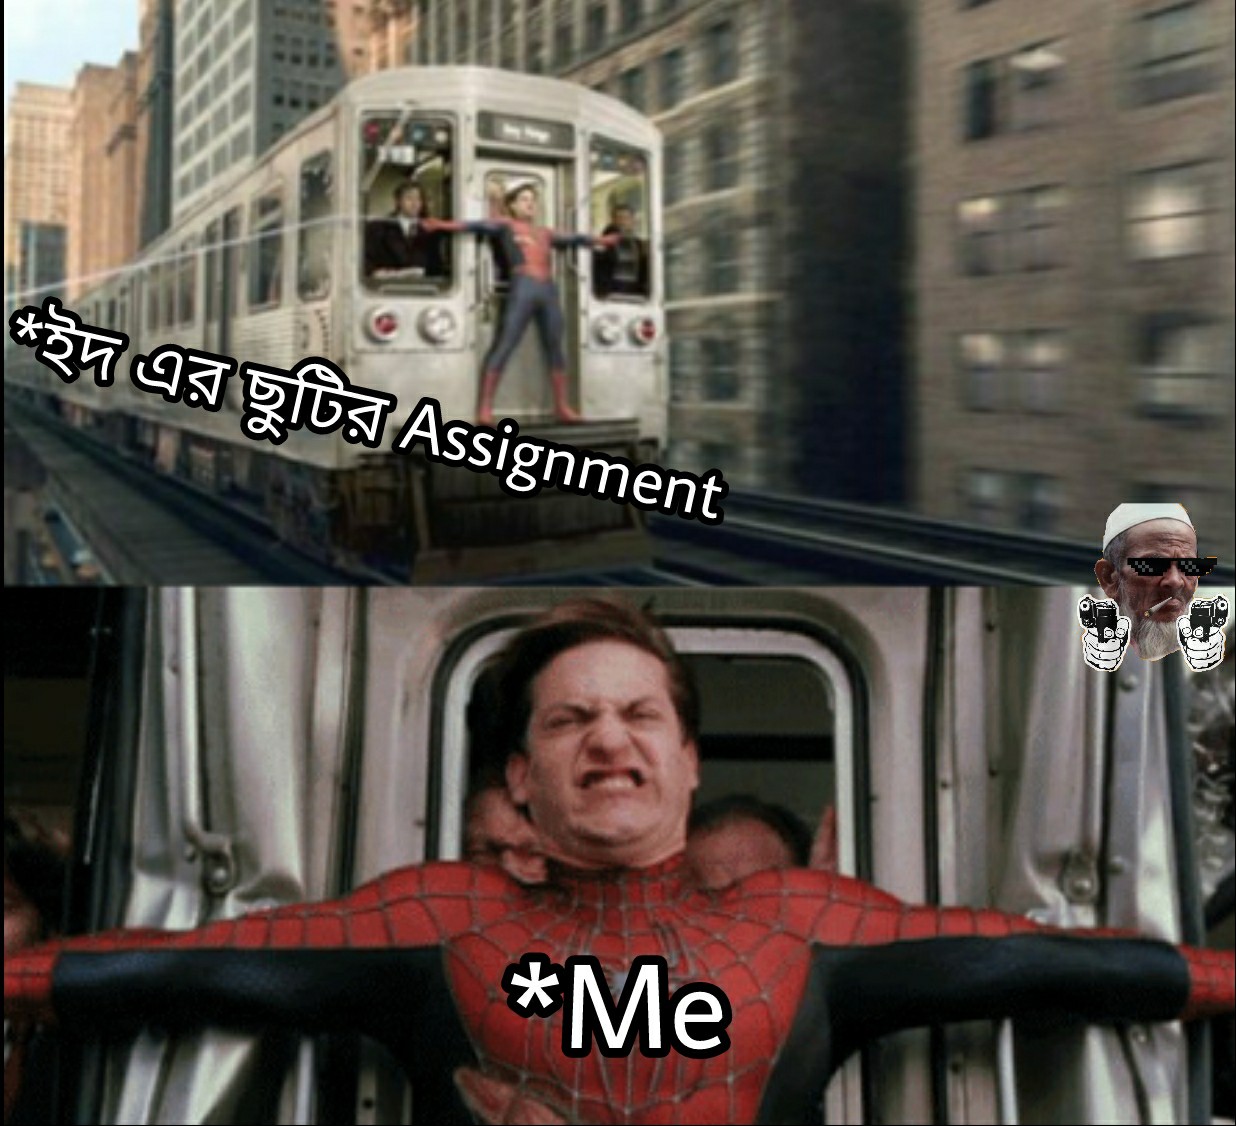
Caption: *ইদ এর ছুটির Assignment    *Me
Label: non-hate